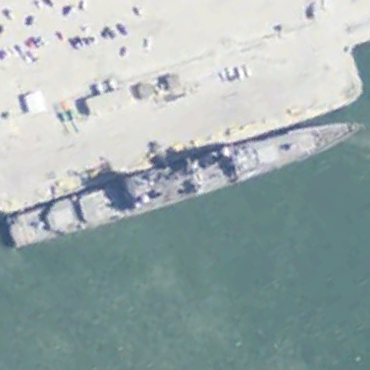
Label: cruiser